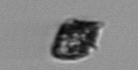
Label: Kryptoperidinium_triquetrum